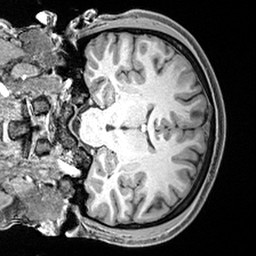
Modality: T1w
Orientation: coronal
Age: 22
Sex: male
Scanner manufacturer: siemens
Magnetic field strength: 3 T
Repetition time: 2.4 s
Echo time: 0.00217 s